Question: When developing client side javascript applications, the developer network panel is invaluable for debugging network issues:

How does a developer creating a NodeJS application monitor the network traffic from the nodejs application to a http/https server? For example how to debug the following network traffic?
'''
var http = require('http');
var req = http.request ...
req.write ...
req.send()
'''
My code is making a call to a third party https server, so I am unable to use wireshark or similar packet sniffing tools.
For more information, the problem I am trying to investigate is <URL>.
EDIT:
Here are similar questions asking how to do the same thing in other languages:
- <URL>
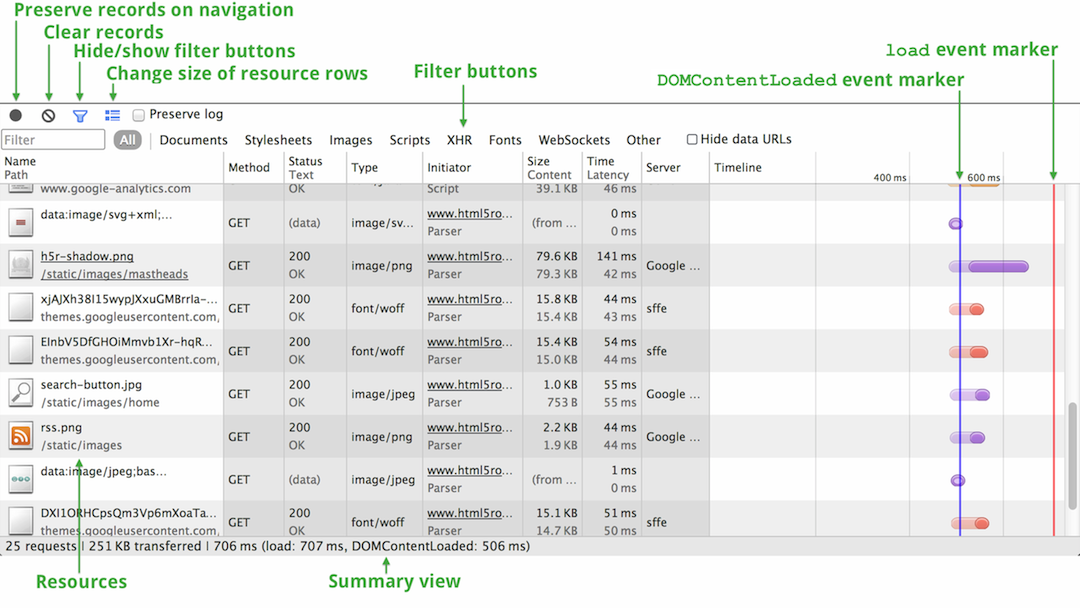
Answer: I know it's not pretty, but you could always output the content of the response headers on the console inside your request call:
'''
var req = https.request(options, function(res) {
console.log("statusCode: ", res.statusCode);
console.log("headers: ", res.headers);
res.on('data', function(d) {
process.stdout.write(d);
});
});
'''
Your original question, however, was not about problems with the server side but rather a problem with the node code itself so this wouldn't be of much use here.